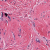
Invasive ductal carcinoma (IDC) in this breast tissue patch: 0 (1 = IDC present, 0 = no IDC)